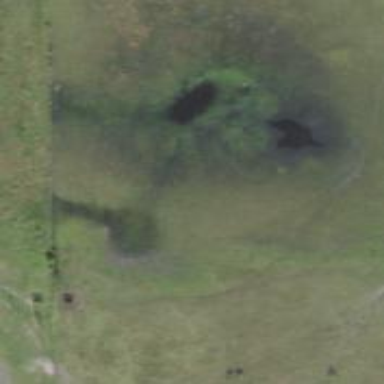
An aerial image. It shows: Marsh wetland.